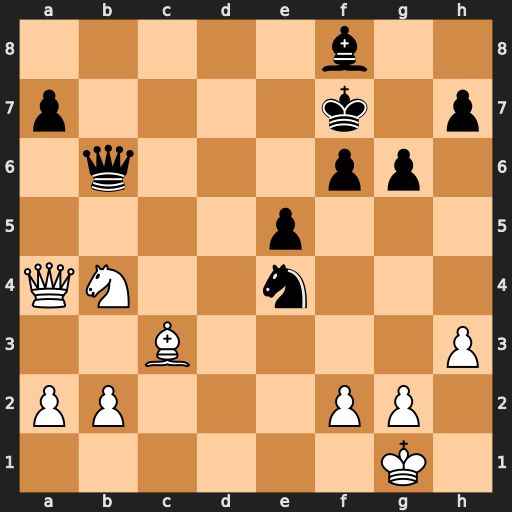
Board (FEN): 5b2/p4k1p/1q3pp1/4p3/QN2n3/2B4P/PP3PP1/6K1
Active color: w
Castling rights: -
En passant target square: -
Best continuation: Qd7+ Be7 Qd5+ Kg7 Qxe4